Question: I'm currently using <URL> - but I am very welcome to alternative suggestions - is there any way I can create a polygon and then apply a repeating texture to it?
Below is an example of what I am attempting to achieve. <URL> which shows my best attempt. This works, but the image doesn't repeat so if you increase the size of the polygon the effect is lost.
I'm creating an image, and then two polygons. One for the shape and another for the shadow. I then mask the image with the polygon.
'''
image.maskWith(polygon.fill({color: '#FFF'}));
'''
The idea is that instead of creating many different shaped, coloured and textured PNG's we will be able to create one texture and use svg.js to adjust everything else.
Thanks in advance :)

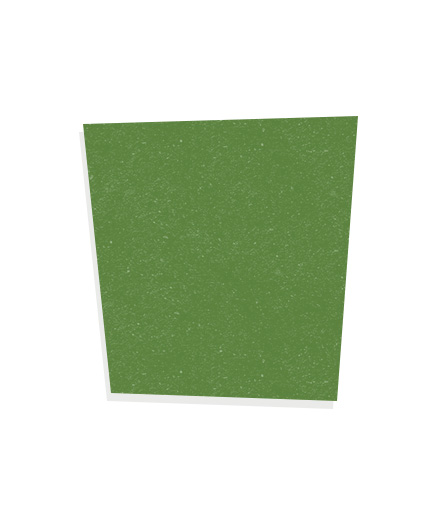
Answer: This is what the '<pattern>' element in SVG is for. <URL>